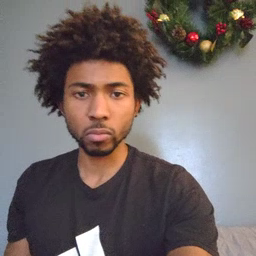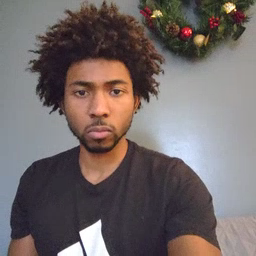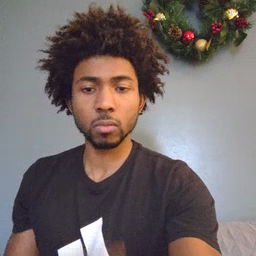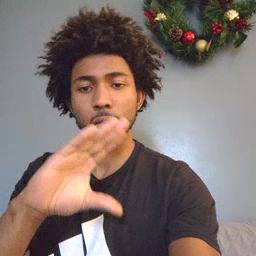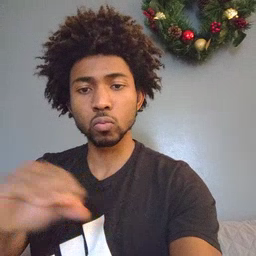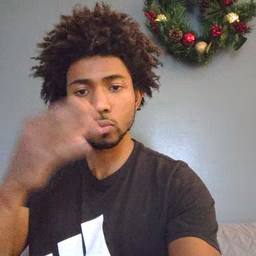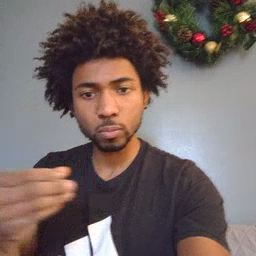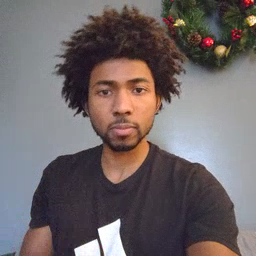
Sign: story